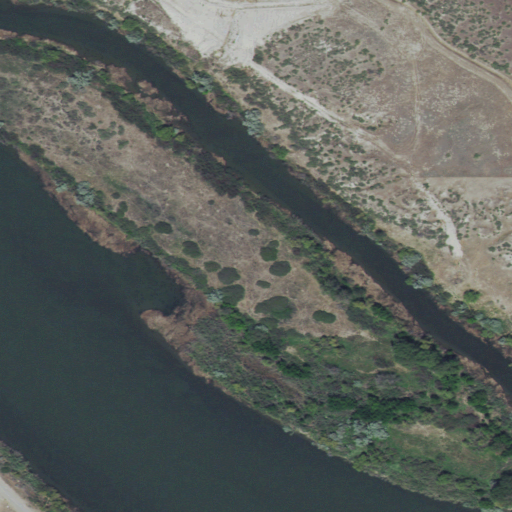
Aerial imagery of island in Idaho named Blackburn Island containing open water, shrub, woody wetlands, grassland, herbaceous wetlands, low intensity development, and open development